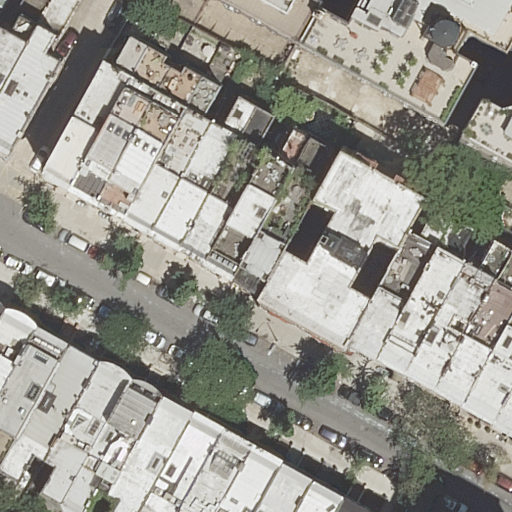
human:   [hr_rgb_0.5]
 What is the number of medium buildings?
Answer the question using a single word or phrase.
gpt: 18

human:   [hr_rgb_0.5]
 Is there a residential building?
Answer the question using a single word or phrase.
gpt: yes

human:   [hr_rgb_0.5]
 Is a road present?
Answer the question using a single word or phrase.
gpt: yes

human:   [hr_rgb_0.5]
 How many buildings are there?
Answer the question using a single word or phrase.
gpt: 33

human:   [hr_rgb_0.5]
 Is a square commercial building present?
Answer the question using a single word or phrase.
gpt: no

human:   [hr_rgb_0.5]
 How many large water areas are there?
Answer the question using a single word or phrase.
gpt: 0

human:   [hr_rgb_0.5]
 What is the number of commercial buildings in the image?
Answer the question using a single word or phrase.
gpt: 0

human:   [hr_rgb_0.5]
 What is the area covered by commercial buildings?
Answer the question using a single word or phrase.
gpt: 0m2

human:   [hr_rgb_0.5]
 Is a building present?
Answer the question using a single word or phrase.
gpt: yes

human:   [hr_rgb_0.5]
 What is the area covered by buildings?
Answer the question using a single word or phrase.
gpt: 5039m2

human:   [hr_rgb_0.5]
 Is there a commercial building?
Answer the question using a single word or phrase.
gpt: no

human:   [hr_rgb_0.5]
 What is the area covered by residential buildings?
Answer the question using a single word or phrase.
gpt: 5039m2

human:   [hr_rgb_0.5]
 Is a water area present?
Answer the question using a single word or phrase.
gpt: no

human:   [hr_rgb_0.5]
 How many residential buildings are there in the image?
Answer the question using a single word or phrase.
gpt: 33

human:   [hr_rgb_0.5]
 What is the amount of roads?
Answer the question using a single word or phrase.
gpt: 1

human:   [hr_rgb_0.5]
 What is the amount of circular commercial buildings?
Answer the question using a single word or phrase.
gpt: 0

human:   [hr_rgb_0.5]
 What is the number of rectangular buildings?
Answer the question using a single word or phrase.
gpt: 21

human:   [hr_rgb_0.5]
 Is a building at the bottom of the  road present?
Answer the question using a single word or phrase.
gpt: yes

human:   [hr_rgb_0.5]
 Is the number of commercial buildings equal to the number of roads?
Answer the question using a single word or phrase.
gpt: no

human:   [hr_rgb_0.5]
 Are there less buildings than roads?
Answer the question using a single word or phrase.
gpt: no

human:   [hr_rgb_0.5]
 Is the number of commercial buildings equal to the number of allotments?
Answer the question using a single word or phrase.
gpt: yes

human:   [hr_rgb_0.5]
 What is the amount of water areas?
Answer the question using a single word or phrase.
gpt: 0

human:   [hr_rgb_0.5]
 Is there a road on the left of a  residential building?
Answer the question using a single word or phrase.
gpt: yes

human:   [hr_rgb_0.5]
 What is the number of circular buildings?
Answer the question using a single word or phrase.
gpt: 0

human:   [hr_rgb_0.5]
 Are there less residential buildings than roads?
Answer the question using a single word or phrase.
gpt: no

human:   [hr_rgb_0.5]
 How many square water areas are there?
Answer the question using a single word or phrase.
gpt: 0

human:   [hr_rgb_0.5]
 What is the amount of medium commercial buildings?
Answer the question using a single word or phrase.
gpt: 0

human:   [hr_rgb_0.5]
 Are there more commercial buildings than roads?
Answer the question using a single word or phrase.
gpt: no

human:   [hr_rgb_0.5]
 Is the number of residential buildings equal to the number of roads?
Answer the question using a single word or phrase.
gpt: no

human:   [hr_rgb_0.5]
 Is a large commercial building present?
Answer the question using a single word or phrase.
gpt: no

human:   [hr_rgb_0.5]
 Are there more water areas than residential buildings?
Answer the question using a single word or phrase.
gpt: no

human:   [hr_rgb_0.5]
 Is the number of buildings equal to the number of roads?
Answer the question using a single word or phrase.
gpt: no

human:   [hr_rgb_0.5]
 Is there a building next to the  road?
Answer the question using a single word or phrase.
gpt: yes

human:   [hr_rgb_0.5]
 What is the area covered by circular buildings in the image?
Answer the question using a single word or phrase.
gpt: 0m2

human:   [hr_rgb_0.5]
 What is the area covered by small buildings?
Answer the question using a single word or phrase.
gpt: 378m2

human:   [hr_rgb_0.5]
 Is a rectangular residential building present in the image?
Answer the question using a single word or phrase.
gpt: yes

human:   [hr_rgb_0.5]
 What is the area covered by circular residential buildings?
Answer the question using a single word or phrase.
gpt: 0m2

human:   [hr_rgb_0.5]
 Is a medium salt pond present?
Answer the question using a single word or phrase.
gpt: no

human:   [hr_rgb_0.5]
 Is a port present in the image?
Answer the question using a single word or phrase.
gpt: no

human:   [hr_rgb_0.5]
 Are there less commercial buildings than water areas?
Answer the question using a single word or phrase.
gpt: no

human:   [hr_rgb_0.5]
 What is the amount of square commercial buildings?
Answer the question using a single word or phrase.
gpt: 0

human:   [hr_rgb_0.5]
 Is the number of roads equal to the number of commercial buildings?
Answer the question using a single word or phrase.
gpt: no

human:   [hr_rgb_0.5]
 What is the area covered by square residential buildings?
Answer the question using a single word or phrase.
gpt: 0m2

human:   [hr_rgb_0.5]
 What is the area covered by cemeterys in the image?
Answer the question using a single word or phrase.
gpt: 0m2

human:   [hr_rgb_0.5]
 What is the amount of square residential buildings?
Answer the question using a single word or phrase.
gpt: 0

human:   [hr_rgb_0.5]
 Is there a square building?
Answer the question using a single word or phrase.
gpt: no

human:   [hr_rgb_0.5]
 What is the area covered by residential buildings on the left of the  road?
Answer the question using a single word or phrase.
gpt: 1566m2

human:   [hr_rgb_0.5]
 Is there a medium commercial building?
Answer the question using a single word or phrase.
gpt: no

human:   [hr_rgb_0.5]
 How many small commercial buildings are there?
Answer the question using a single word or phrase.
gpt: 0

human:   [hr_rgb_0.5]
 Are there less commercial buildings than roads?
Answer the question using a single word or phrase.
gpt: yes

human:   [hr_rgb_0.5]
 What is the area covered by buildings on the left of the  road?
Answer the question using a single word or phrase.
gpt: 1566m2

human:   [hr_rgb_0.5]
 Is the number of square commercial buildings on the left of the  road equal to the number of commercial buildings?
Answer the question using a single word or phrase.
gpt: yes

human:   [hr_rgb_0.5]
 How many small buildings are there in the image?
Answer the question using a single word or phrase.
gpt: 13

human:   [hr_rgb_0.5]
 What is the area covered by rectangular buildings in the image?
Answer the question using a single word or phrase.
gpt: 2179m2

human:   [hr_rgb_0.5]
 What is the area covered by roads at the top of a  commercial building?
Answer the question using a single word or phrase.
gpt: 0m2

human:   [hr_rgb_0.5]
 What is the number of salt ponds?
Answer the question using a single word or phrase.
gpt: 0

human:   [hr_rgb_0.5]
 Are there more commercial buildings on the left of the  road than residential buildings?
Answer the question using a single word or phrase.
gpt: no

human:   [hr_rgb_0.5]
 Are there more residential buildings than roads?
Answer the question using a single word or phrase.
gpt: yes

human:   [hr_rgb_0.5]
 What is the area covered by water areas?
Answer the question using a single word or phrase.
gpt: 0m2

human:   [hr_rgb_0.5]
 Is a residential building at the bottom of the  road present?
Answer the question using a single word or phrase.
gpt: yes

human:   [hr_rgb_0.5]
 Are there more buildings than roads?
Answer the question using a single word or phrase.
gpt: yes

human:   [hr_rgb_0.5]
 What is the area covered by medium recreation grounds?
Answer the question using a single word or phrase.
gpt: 0m2

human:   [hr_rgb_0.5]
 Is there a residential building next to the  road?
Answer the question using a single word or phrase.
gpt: yes

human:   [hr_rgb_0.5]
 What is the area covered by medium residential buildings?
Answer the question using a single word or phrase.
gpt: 3276m2